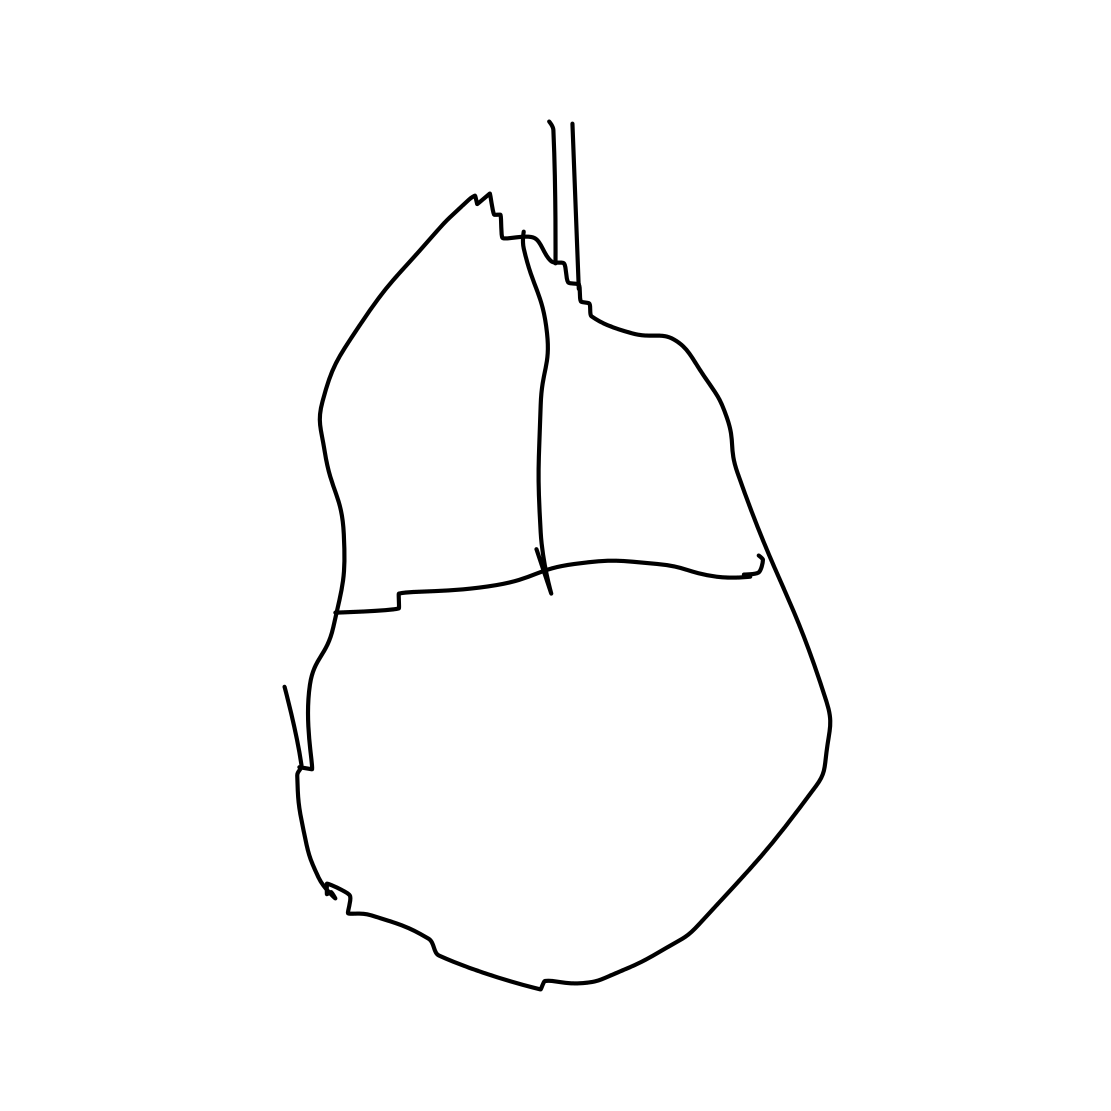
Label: computer-mouse